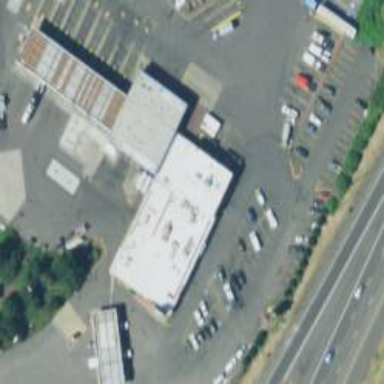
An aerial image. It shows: Convenience shop.